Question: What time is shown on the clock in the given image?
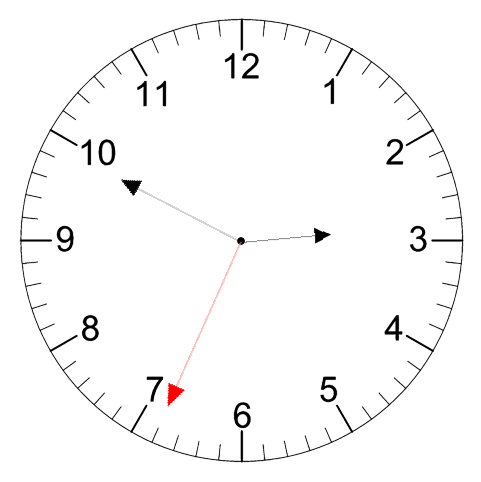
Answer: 02:49:34